Question: I have read many Q&A's regarding this and none of them worked. They were most likely outdated. Surely there is a simple solution to this. I am developing a UI that is a static picture background (which scales fine across all devices despite lack of density buckets), with TextViews layout out over the background (see pics).
1. Looks fine:

1. Doesn't look fine:
I have tried laying out the text in many different ways, currently from the center (there is an invisible image called centredot, since I am unsure of how to layout pixel distance from center). I have tried 'sp' and 'dp' they both react the same. I just want my text to consistently line up with the image. I can use buttons instead if that fixes the problem but I am unsure of how to do that as well.
'''
<?xml version="1.0" encoding="utf-8"?>
<androidx.constraintlayout.widget.ConstraintLayout xmlns:android="http://schemas.android.com/apk/res/android"
xmlns:app="http://schemas.android.com/apk/res-auto"
xmlns:tools="http://schemas.android.com/tools"
android:layout_width="match_parent"
android:layout_height="match_parent"
android:background="#000000"
tools:context=".Main2Activity">
<TextView
android:id="@+id/mpView"
android:layout_width="wrap_content"
android:layout_height="0sp"
android:layout_marginTop="208dp"
android:layout_marginEnd="52dp"
android:autoSizeTextType="none"
android:onClick="mpRanges"
android:text="@string/mp"
android:textColor="#FFFFFF"
android:textSize="30sp"
android:textStyle="bold"
app:layout_constraintEnd_toStartOf="@+id/centreDot"
app:layout_constraintTop_toTopOf="@+id/centreDot" />
'''
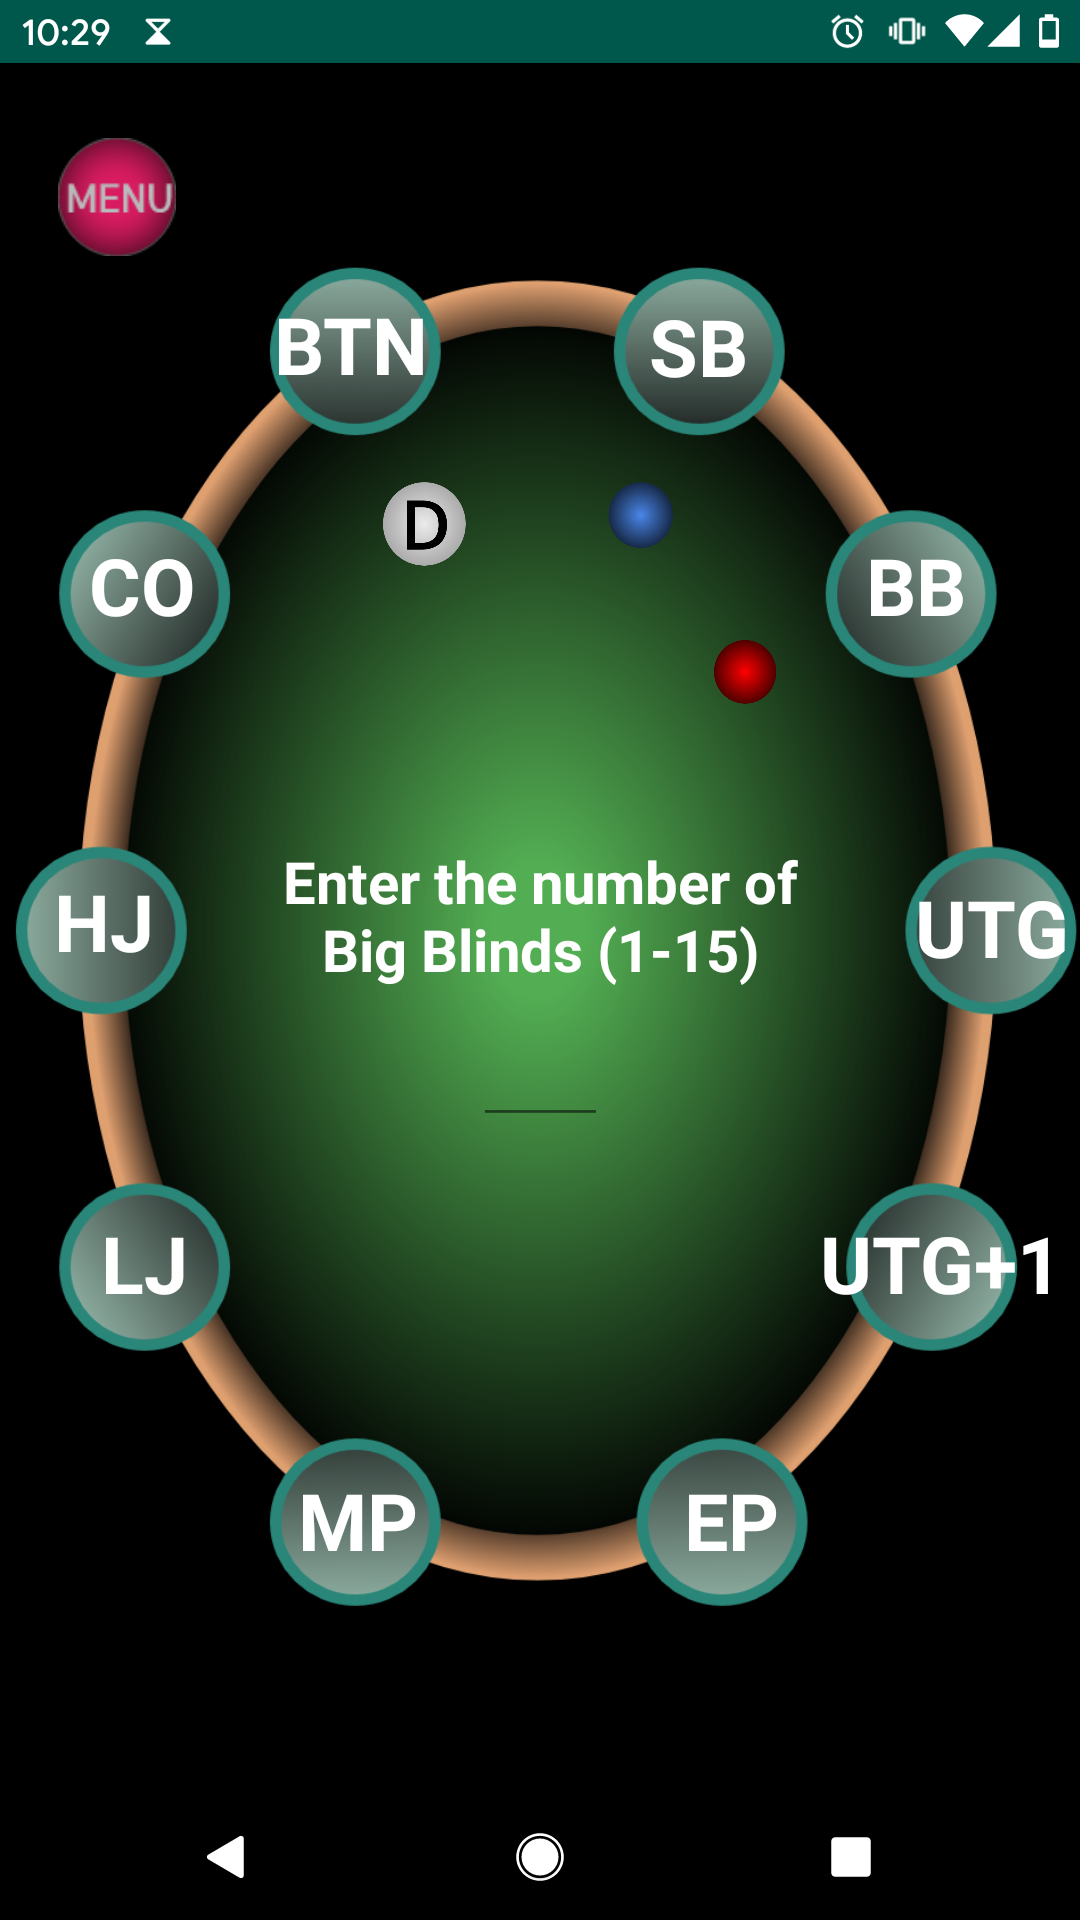
Answer: If your image is not fixed by specific size in dp, you can't set TextView position with fixed dp value.
Imagine your image is 100px in width and scales to device width.
On one device display width is 200dp, so 100px image scales to 200dp.
On another device display width is 400dp, so 100px scales to 400dp.
Now lets calculate image center in dp: it's 100dp in the first case, and 200dp in the second one! That's why you can't make it look good on all devices.
To fix this you need to create custom ViewGroup (may be child of FrameLayout). In runtime you will be able to get real image size and calculate positions for all TextViews relatively to your image. Seems you even not need to implement onMeasure() and onDraw(), just onLayout().
Official documentation for creationg custom views: <URL>. But may be you will find better explained articles by googling "android create custom viewgroup" or something similar.
-
I still prefer my first answer, but will add another one: may be you will be able to do what you need with percent positioning in ConstraintLayout. You may create Guidelines for every dot on your image (both vertical and horizontal) with layout_constraintGuide_percent and stick TextView to it. 0.2 and 0.5 - replace this values by percent position of center of your dots in image.
'''
<androidx.constraintlayout.widget.ConstraintLayout xmlns:android="http://schemas.android.com/apk/res/android"
xmlns:app="http://schemas.android.com/apk/res-auto"
xmlns:tools="http://schemas.android.com/tools"
android:layout_width="match_parent"
android:layout_height="match_parent">
<androidx.constraintlayout.widget.Guideline
android:id="@+id/gd1"
android:layout_width="0dp"
android:layout_height="0dp"
android:orientation="horizontal"
app:layout_constraintGuide_percent="0.2" />
<androidx.constraintlayout.widget.Guideline
android:id="@+id/gd2"
android:layout_width="0dp"
android:layout_height="0dp"
android:orientation="vertical"
app:layout_constraintGuide_percent="0.5" />
<TextView
android:layout_width="wrap_content"
android:layout_height="wrap_content"
app:layout_constraintBottom_toBottomOf="@id/gd1"
app:layout_constraintEnd_toEndOf="@id/gd2"
app:layout_constraintStart_toStartOf="@id/gd2"
app:layout_constraintTop_toTopOf="@id/gd1" />
'''